Question: I have created a search function within a media player that uses a list-box to output the data and when a user clicks a song I want that song to play. However, when I select a song for some reason I get two black slashes instead of one. Please help. I've tried replacing them already.
'''
string path = @"C:\Users\Username\Music\";
path = path.Replace(@"\\", @"\");
string selectedsong, filetoplay;
selectedsong = listBox1.SelectedItem.ToString();
filetoplay = path + selectedsong + ".mp3";
Form1.wplayer.URL = filetoplay;
'''
What I'm currently getting at the moment is C:\\Users\\Username\\Music\\Song.mp3 and as a result the song won't play

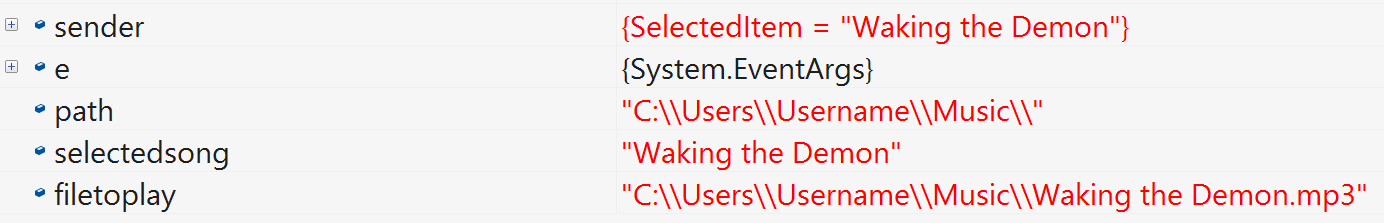
Answer: That 'Replace' in your code is doing nothing because there are no double backslashes in your string... As others have already pointed out, it's just a matter of debugger visualization so you can copy that and use it in your code, for example.
So, if you do this:

You see the double backslash there but it's not in the actual string, of course. See what you get in the console:

My advice is that you simulate a double click on the selected file by running this:
'''
System.Diagnostics.Process.Start(filetoplay);
'''
It should open your default mp3 player. I think it will give you an error due to missing file, wrong format or something. If it plays, then the bug is on the player part of your code and you can stop worrying about the double slashes. :)